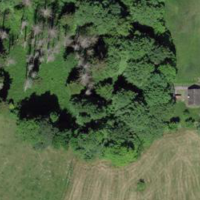
EUNIS habitat code: 52
Species observed at this site:
Campanula glomerata